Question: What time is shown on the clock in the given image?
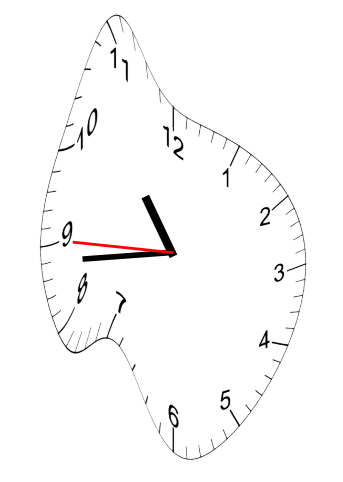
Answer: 10:43:45